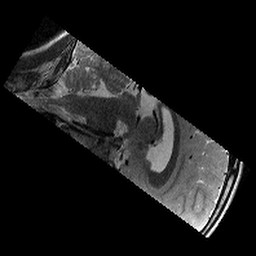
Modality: T2w
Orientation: sagittal
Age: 9
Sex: male
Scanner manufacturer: siemens
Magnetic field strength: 3 T
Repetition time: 9.23 s
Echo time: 0.067 s